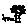
Label: tree